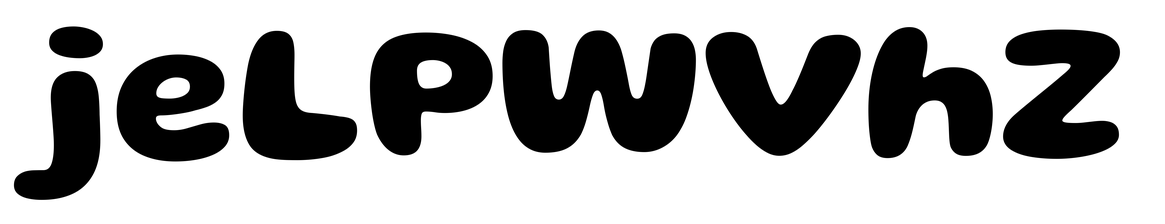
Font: Gluten_Bold